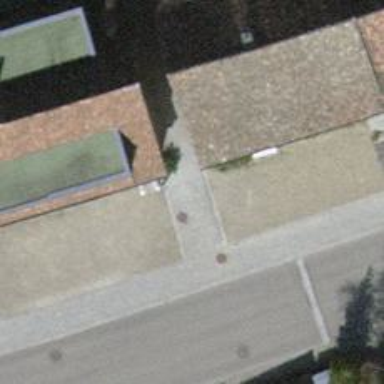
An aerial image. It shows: Path made of paving stones.